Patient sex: M
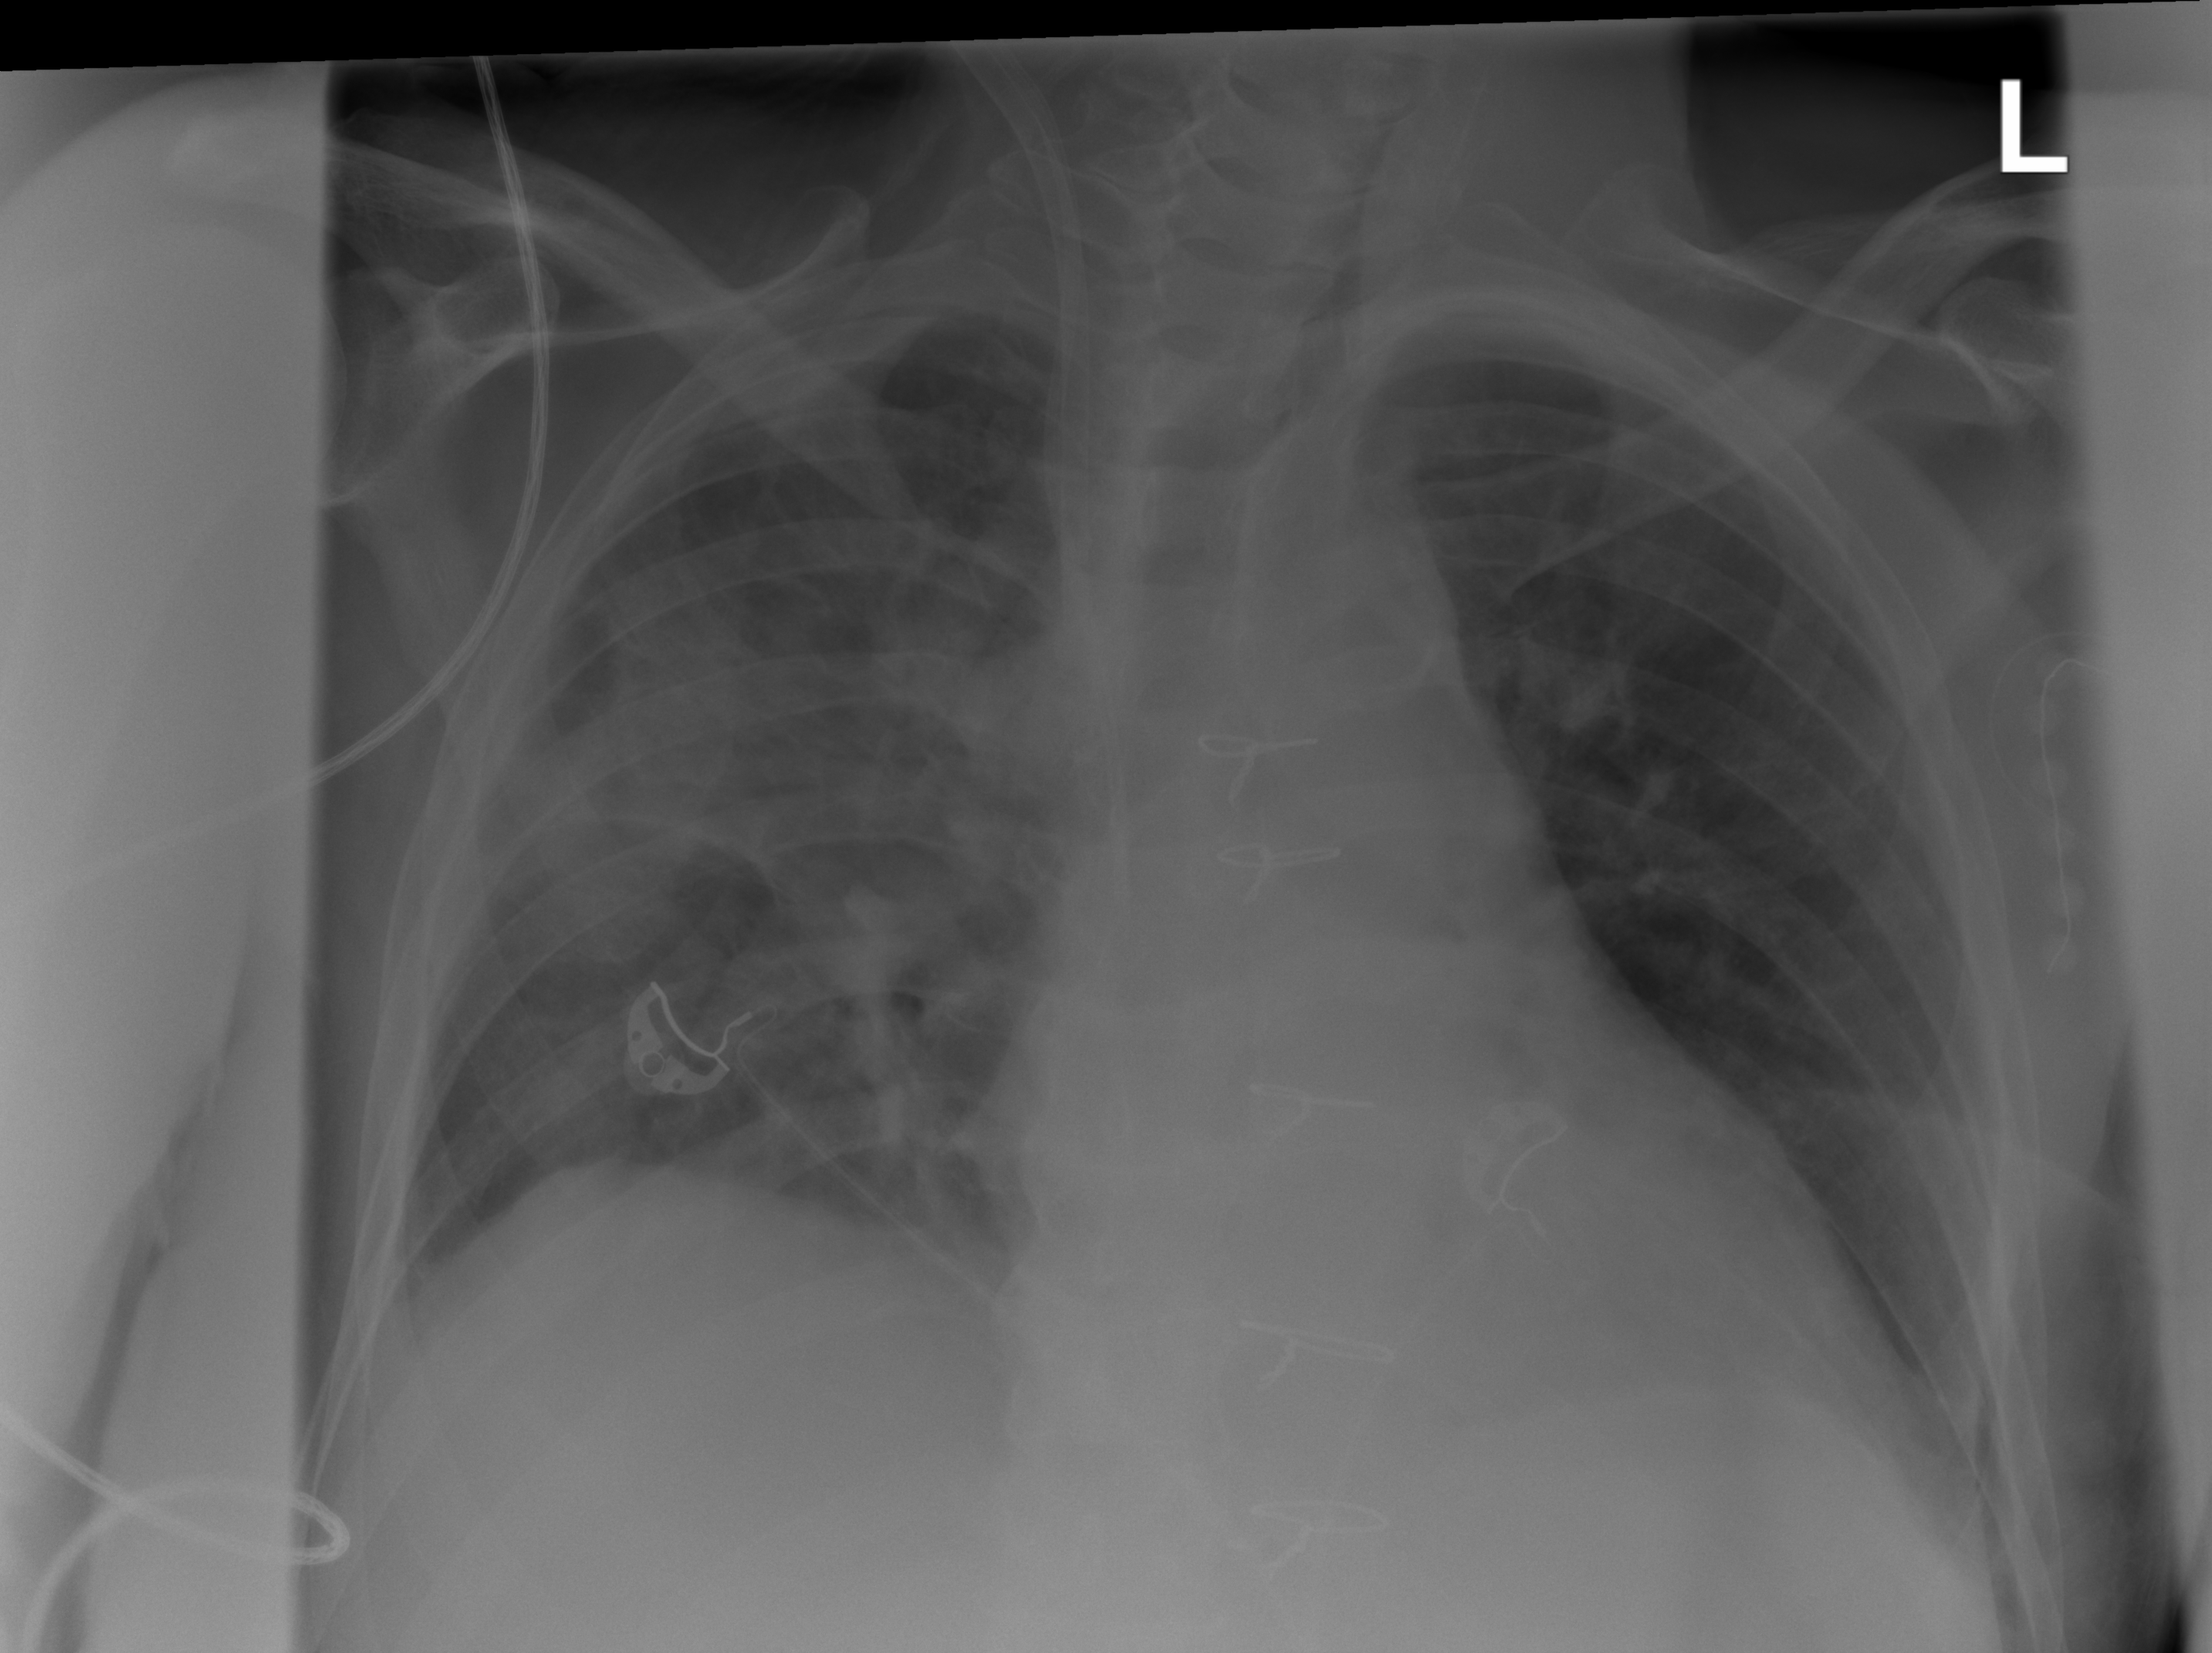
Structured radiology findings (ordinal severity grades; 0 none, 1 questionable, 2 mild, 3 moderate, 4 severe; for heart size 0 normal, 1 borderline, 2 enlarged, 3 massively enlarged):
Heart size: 2
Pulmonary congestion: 2
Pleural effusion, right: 2
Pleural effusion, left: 0
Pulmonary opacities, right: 2
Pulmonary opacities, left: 0
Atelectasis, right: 2
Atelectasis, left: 2